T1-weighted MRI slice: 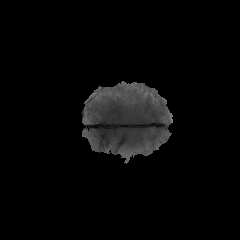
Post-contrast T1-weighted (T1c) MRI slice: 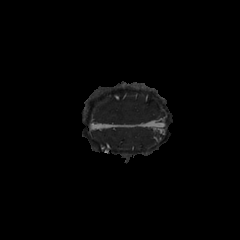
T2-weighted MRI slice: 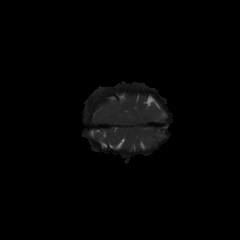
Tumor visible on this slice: no